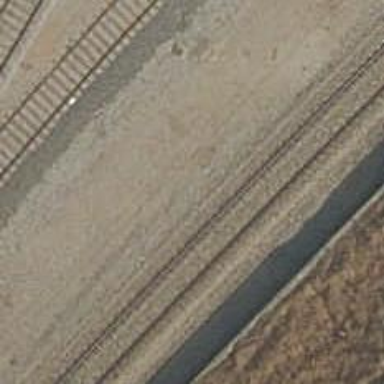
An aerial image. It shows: Railway with electrified contact lines.